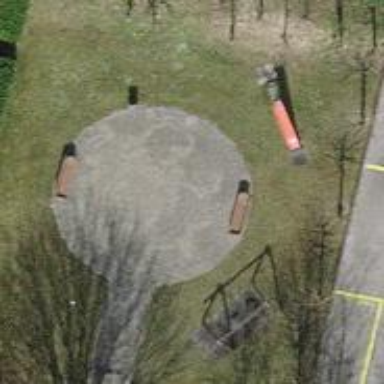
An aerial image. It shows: Playground area for leisure activities on the land.